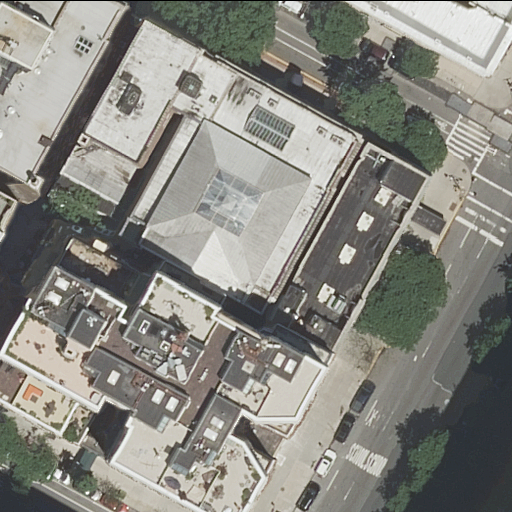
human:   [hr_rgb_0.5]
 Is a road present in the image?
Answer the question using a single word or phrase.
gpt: yes

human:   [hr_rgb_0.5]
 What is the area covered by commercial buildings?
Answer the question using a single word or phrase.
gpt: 0m2

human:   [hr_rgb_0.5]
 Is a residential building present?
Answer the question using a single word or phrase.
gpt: yes

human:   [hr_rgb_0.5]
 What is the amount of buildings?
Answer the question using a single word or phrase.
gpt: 7

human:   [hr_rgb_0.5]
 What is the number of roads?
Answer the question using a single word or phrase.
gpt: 4

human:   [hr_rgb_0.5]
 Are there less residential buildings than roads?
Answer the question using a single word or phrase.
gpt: no

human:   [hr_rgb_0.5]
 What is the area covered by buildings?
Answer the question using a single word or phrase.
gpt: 5599m2

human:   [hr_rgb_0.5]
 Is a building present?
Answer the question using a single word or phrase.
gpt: yes

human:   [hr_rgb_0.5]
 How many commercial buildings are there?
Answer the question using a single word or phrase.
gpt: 0

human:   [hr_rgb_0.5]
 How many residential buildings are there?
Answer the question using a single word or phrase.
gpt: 7

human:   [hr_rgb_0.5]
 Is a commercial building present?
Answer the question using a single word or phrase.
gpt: no

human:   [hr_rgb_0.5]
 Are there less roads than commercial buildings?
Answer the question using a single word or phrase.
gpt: no

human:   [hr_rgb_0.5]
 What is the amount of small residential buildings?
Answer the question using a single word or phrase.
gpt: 3

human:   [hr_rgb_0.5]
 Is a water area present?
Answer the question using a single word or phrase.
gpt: no

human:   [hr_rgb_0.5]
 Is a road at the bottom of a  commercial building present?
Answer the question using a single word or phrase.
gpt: no

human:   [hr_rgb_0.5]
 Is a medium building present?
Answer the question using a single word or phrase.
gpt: no

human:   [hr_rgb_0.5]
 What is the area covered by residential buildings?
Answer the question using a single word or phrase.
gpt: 5599m2

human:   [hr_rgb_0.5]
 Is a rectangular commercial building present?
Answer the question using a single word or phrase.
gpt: no

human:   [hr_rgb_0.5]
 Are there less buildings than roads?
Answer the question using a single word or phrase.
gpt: no

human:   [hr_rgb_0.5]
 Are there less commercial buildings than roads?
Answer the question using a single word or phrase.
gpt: yes

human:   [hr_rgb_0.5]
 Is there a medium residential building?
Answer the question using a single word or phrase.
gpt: no

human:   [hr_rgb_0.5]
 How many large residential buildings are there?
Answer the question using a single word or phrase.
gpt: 4

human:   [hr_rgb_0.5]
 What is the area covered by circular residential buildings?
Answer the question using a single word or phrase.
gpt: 0m2

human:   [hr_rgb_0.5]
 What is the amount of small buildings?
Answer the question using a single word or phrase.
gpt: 3

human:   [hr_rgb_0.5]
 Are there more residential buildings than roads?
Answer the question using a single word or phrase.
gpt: yes

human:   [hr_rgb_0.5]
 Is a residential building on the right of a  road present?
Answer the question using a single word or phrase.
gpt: yes

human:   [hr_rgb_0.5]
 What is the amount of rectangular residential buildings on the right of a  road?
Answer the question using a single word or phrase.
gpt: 3

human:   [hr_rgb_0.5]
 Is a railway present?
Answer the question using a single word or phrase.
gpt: no

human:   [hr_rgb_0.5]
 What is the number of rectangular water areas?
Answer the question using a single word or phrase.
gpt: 0

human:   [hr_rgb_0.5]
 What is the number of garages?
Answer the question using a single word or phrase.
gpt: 0

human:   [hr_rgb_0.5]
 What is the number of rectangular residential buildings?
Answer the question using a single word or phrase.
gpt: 4

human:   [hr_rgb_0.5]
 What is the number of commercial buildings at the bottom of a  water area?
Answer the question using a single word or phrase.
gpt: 0

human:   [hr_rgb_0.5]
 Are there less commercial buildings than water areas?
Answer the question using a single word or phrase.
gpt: no

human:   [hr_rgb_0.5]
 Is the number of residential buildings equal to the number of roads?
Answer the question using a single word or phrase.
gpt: no

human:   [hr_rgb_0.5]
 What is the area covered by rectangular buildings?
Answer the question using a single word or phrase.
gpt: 579m2

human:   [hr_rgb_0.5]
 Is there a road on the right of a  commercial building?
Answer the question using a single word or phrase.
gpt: no

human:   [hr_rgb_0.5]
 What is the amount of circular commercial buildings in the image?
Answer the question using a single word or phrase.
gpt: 0

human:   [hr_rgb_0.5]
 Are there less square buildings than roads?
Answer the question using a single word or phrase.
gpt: yes

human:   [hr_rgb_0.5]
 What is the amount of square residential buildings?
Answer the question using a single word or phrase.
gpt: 0

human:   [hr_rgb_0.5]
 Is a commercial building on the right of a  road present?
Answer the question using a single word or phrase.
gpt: no

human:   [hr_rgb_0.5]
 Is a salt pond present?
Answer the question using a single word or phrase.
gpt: no

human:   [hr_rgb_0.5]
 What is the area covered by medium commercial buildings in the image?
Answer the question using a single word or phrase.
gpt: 0m2

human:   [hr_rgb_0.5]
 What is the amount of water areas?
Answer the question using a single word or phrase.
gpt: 0

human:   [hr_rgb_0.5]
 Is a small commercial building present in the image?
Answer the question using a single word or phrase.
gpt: no

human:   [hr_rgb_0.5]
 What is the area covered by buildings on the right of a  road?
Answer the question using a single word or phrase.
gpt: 2461m2

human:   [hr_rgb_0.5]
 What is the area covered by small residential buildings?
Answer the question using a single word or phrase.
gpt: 27m2

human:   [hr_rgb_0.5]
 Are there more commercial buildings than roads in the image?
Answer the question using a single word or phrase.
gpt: no

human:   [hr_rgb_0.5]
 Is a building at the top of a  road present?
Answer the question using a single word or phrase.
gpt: yes

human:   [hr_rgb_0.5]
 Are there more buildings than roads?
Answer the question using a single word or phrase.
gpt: yes

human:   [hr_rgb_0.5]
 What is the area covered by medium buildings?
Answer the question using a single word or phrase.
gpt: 0m2

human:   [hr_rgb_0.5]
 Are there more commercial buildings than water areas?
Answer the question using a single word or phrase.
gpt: no

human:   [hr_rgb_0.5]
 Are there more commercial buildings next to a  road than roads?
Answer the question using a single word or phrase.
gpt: no

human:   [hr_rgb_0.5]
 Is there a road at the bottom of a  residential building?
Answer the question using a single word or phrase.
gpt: yes

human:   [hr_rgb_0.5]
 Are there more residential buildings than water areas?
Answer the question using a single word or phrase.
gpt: yes

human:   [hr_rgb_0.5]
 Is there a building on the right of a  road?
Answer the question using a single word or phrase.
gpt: yes

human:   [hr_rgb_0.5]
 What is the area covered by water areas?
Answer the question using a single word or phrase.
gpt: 0m2

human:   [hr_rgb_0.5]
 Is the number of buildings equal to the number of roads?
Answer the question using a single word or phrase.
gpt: no

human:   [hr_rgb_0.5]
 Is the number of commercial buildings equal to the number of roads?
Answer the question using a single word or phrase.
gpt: no

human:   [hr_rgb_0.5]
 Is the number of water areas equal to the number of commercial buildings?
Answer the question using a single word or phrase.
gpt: yes

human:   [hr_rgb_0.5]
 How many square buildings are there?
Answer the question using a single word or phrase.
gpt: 0

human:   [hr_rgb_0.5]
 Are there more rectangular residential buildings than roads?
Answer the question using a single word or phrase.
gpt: no

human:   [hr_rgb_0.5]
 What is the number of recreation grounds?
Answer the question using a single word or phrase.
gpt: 0

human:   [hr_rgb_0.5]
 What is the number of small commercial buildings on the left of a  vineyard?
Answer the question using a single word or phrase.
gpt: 0

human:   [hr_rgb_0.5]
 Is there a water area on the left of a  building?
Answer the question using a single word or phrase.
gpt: no